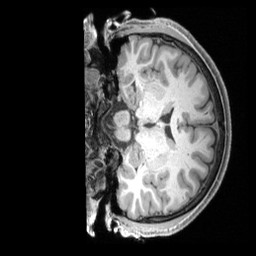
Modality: T1w
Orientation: coronal
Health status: healthy
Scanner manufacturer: siemens
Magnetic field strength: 3 T
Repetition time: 2.4 s
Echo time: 0.00201 s